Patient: sex M, age 71
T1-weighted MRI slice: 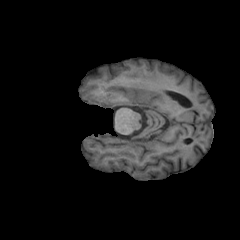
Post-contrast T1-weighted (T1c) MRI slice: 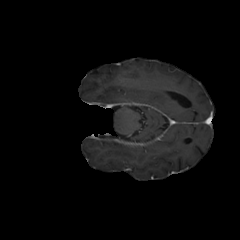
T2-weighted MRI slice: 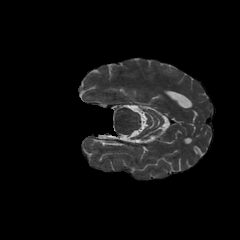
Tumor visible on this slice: no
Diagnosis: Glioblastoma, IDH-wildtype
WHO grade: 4